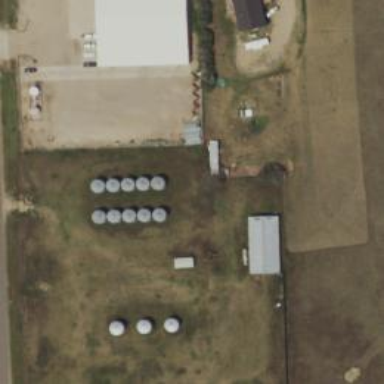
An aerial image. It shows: Silo.